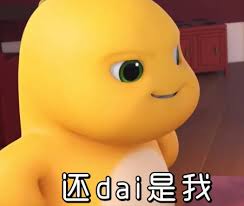
Label: nailong